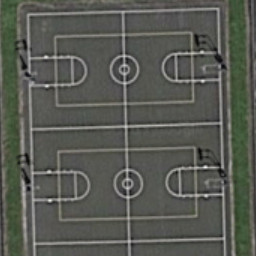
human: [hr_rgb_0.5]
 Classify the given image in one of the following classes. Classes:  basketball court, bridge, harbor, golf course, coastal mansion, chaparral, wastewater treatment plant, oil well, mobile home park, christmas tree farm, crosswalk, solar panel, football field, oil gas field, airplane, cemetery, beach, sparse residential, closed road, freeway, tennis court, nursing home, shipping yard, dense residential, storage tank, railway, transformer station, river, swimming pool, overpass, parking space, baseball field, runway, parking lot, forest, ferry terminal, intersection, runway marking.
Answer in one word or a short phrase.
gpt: basketball court